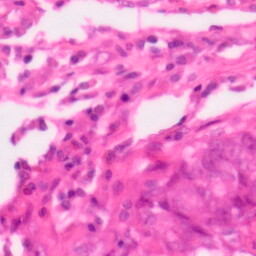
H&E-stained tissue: Colon